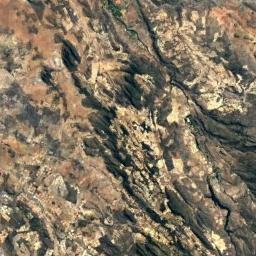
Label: mountain